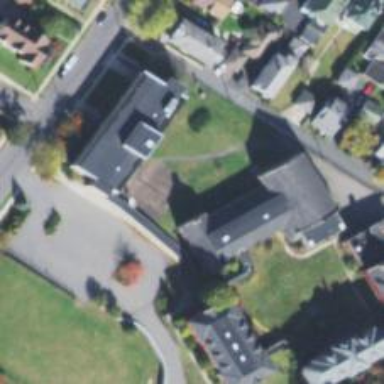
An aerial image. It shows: School building.